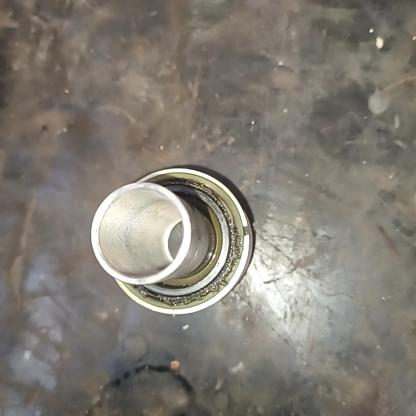
Klasa: inne